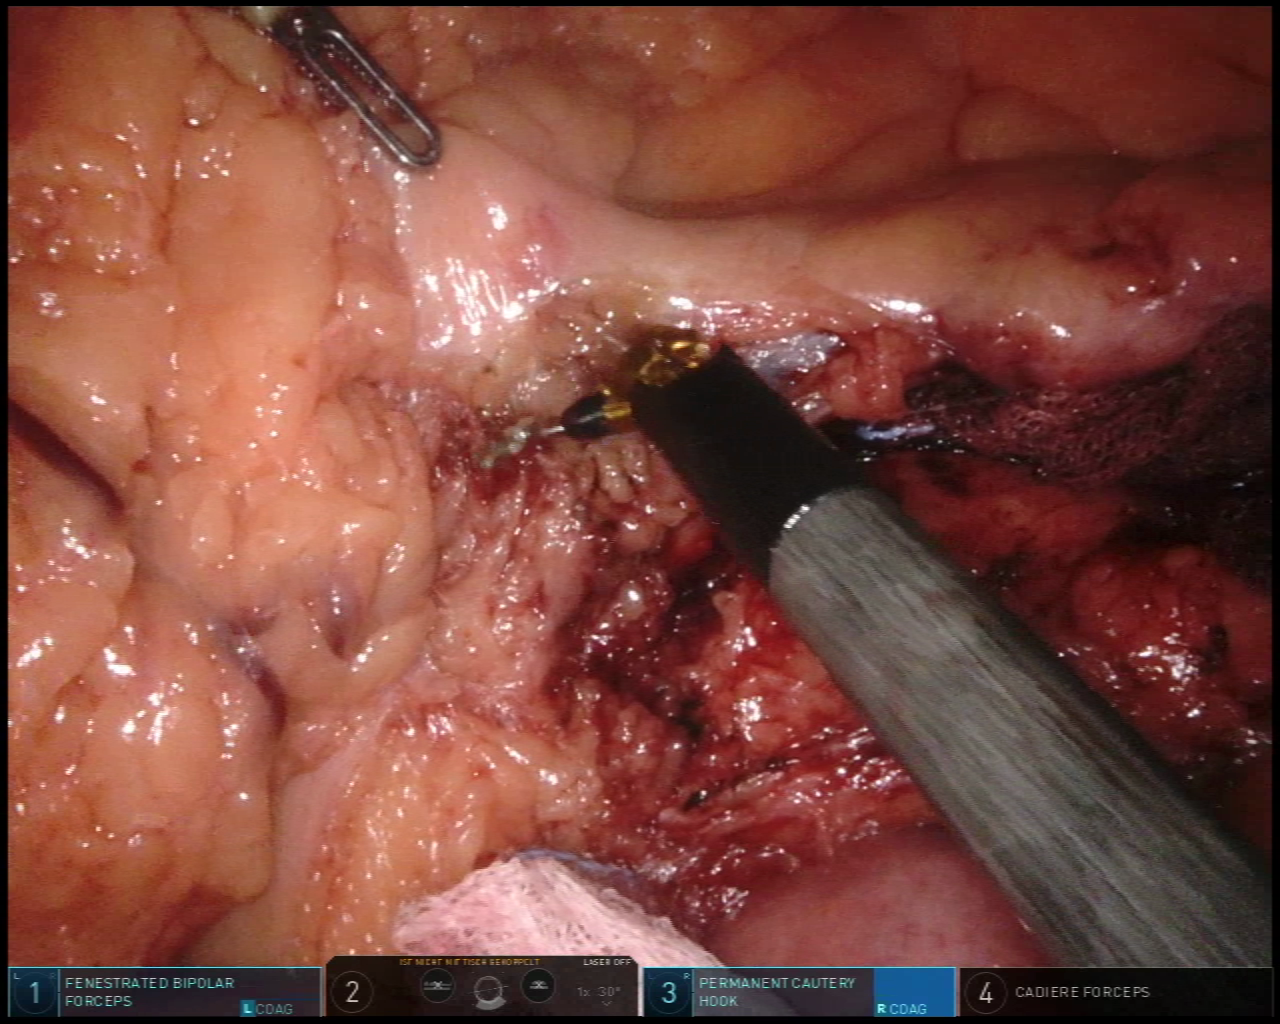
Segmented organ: intestinal_veins
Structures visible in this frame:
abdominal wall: no
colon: no
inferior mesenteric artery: no
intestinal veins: yes
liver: no
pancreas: no
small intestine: yes
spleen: no
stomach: no
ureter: no
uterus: no
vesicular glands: no